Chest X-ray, AP view. Patient: 29 years old, sex F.
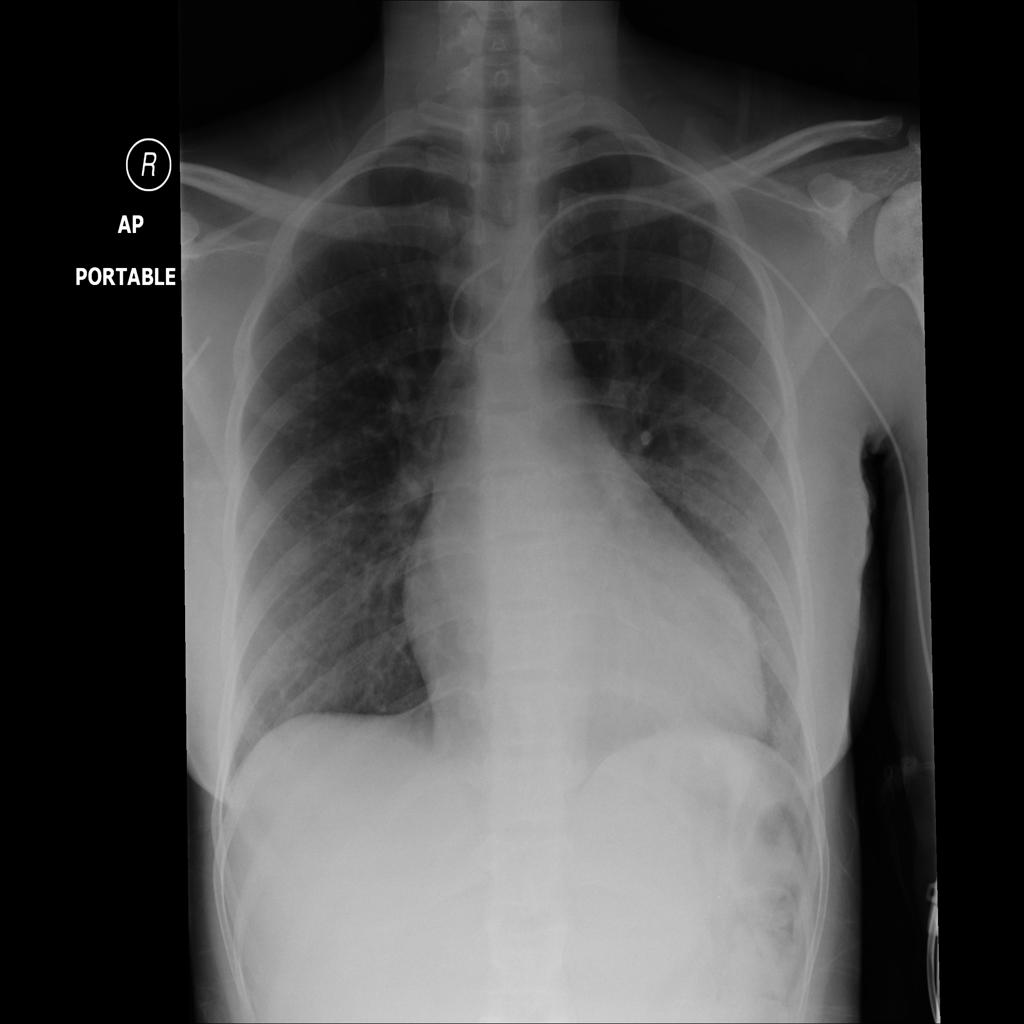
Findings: No Finding